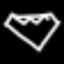
Label: diamond